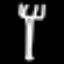
Label: fork